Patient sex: M
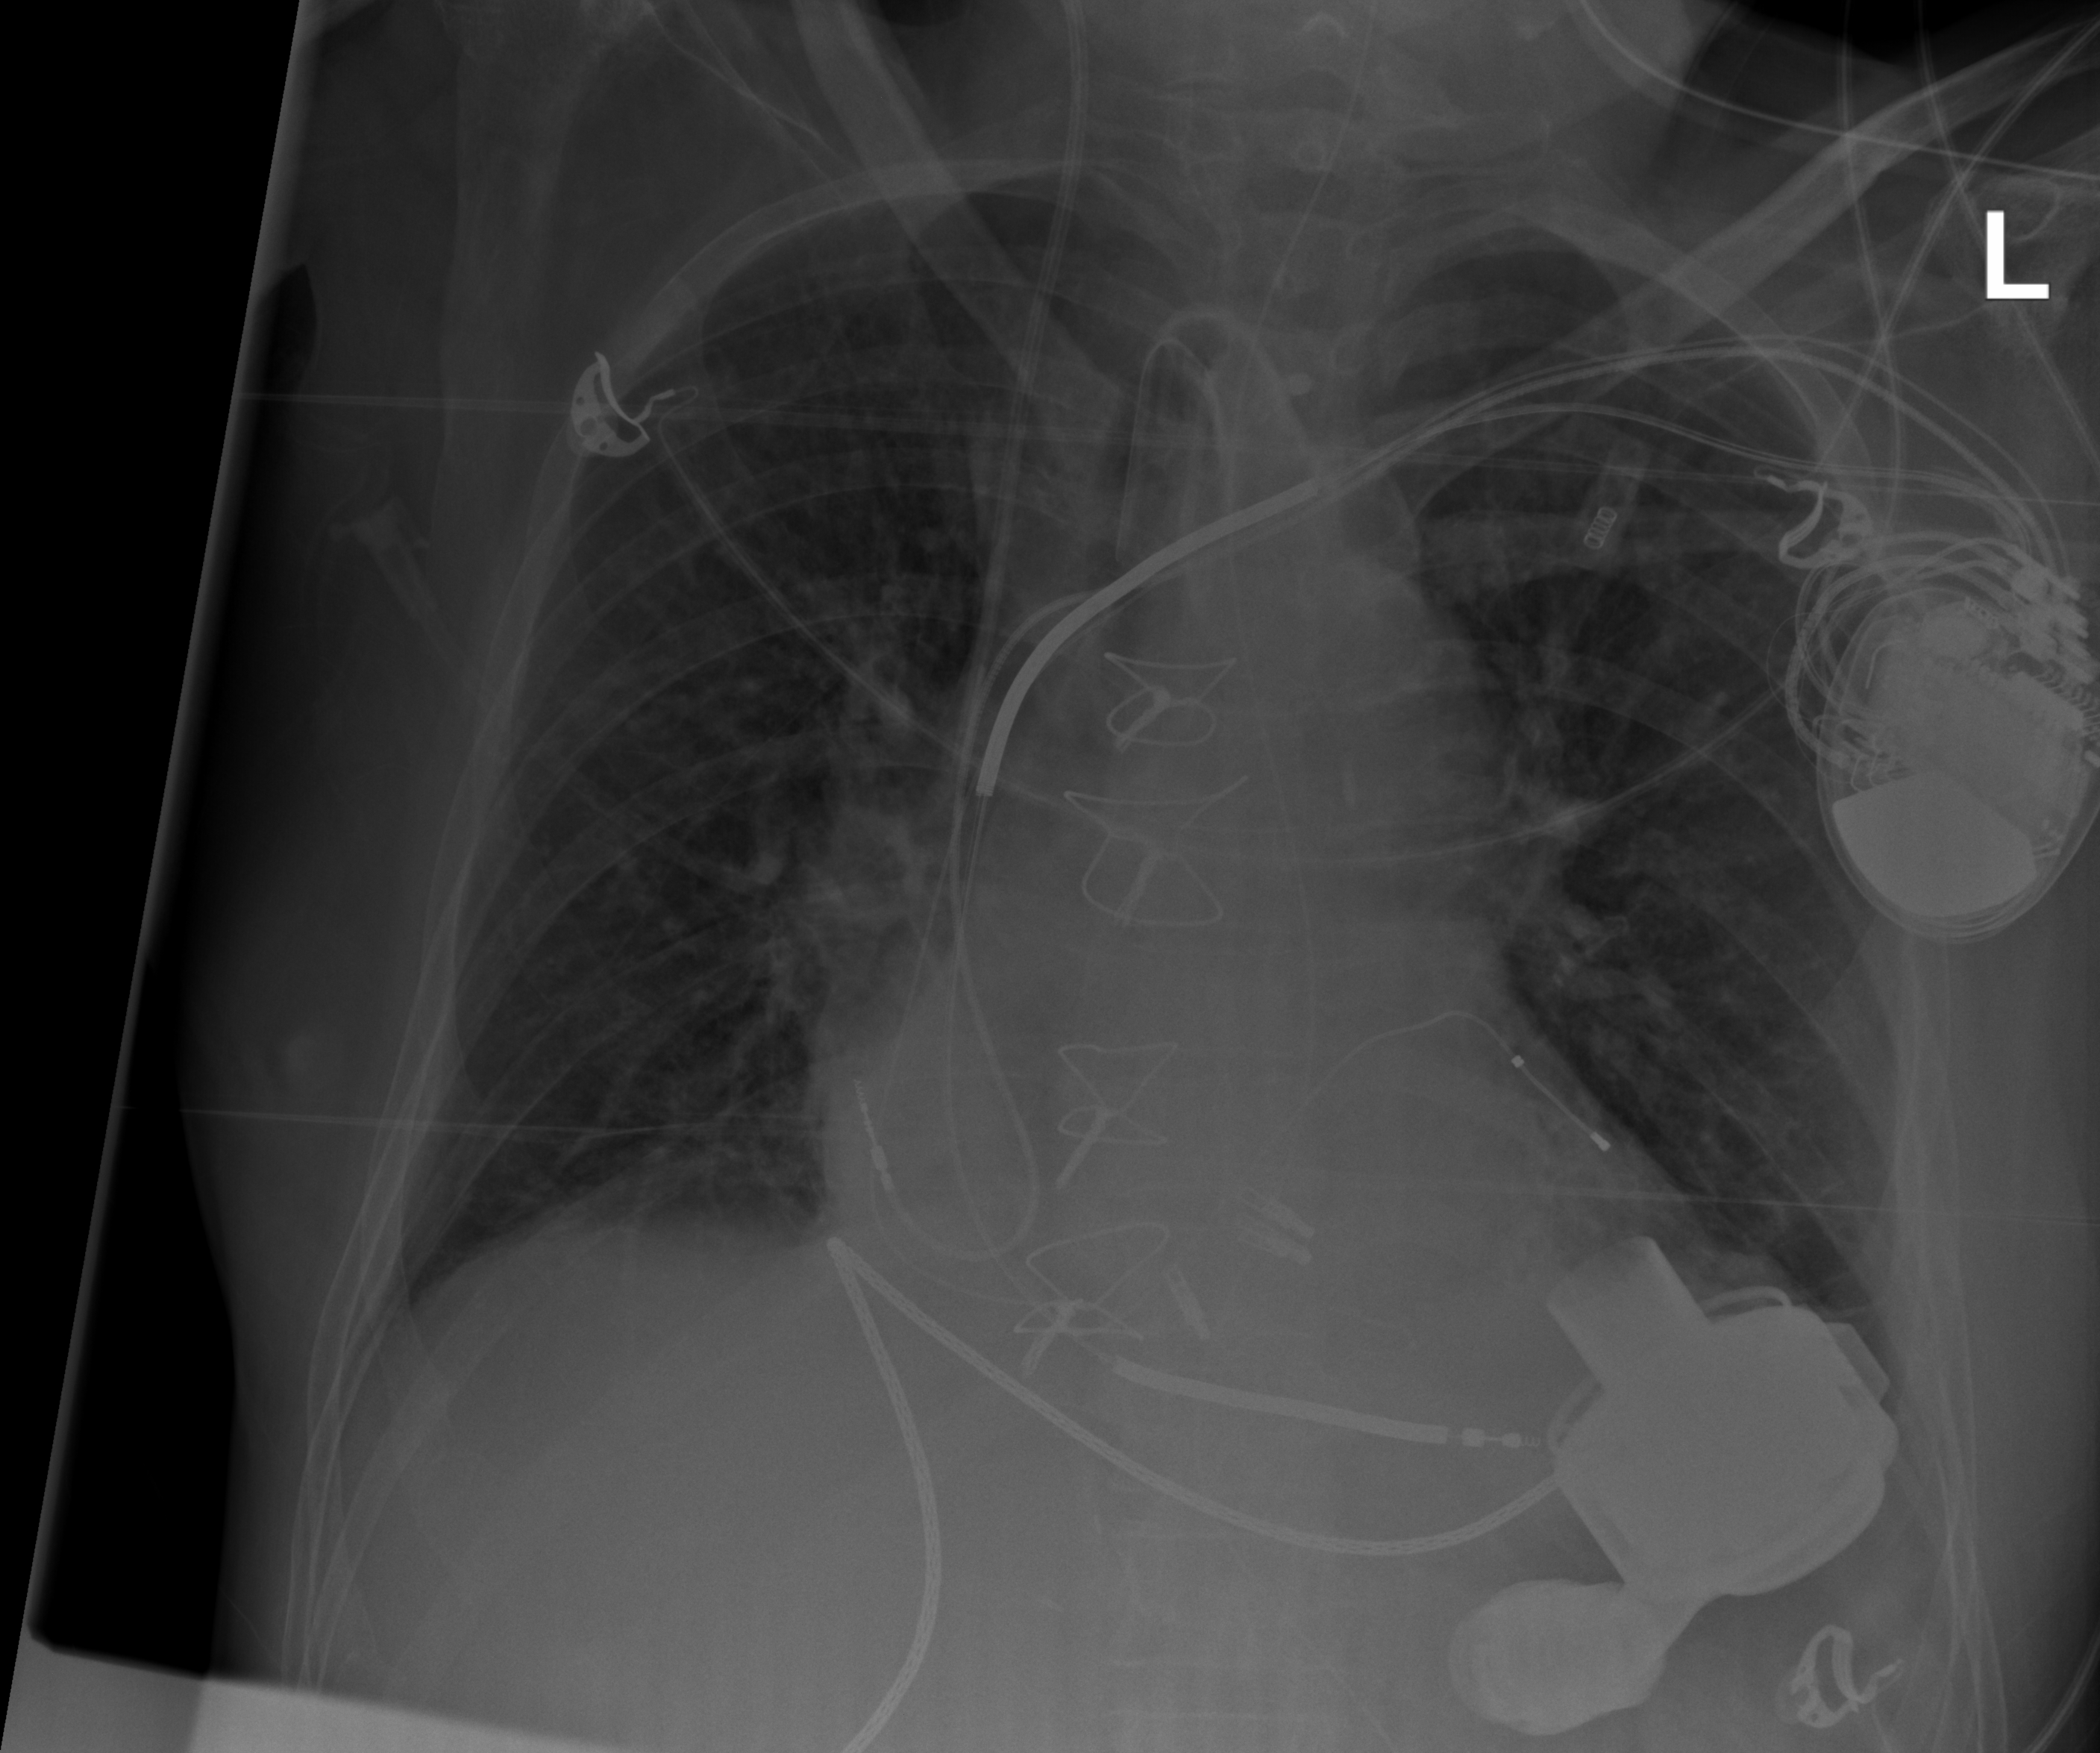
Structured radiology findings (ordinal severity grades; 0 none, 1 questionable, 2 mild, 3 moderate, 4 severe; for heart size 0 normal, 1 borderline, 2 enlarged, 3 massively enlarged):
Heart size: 1
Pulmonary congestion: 0
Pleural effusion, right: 1
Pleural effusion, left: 2
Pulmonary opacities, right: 0
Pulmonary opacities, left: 0
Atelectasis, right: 2
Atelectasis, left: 2